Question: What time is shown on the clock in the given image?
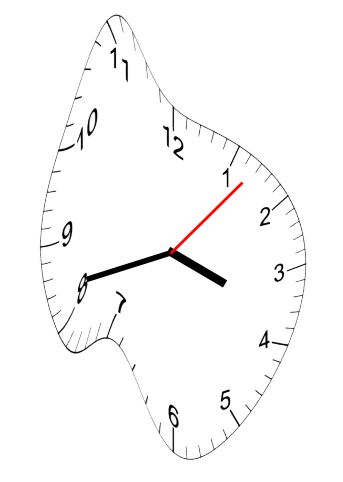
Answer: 03:42:07